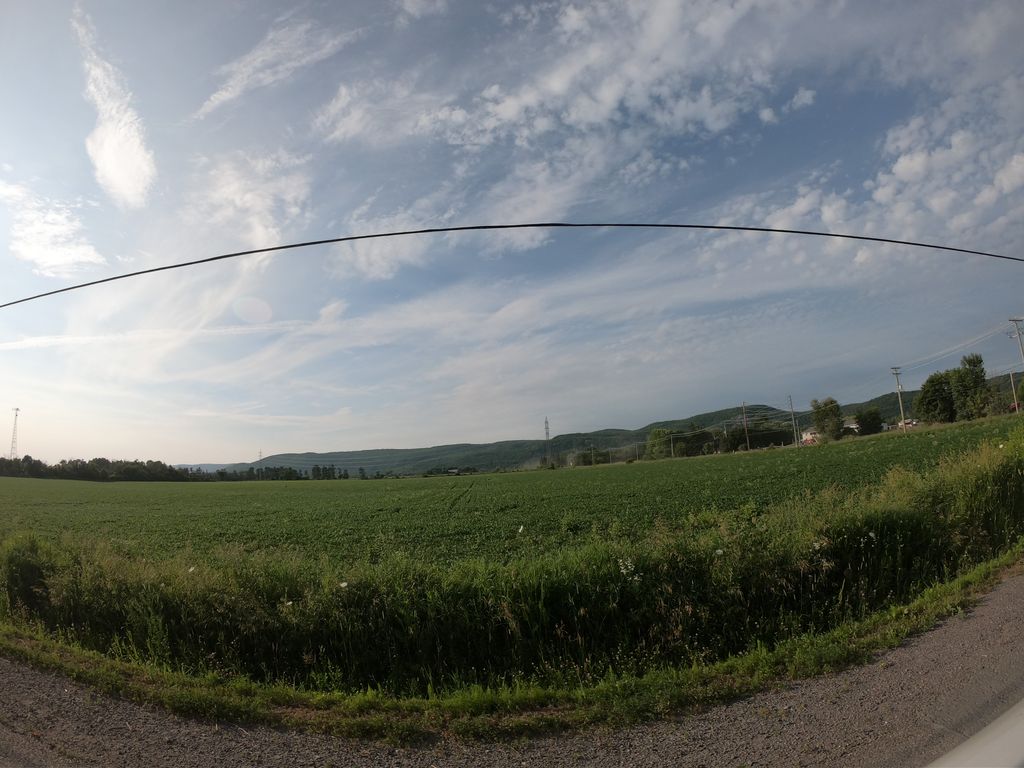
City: ottawa-gatineau